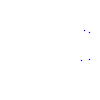
Particle: kaon